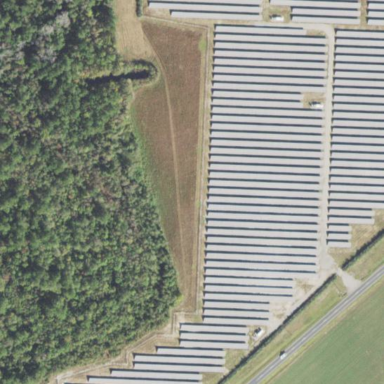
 hosting solar power plant utilizing photovoltaic technology."